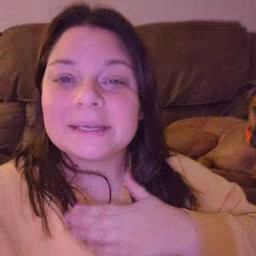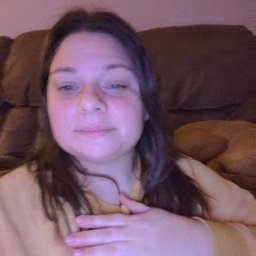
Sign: please